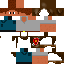
A male human skin with medium skin, wearing brown long hair dressed in a gray tshirt and brown pants, featuring a closed mouth.